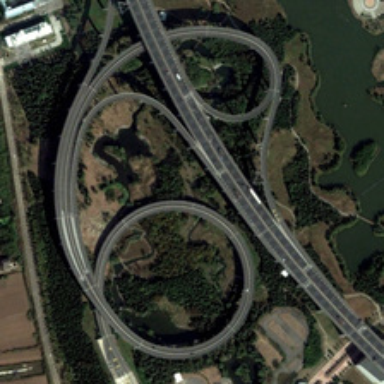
Many green trees and a pond are near a viaduct .